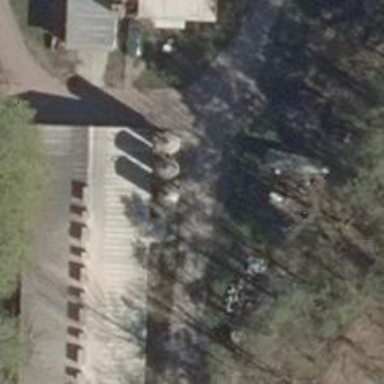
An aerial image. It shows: Silo.